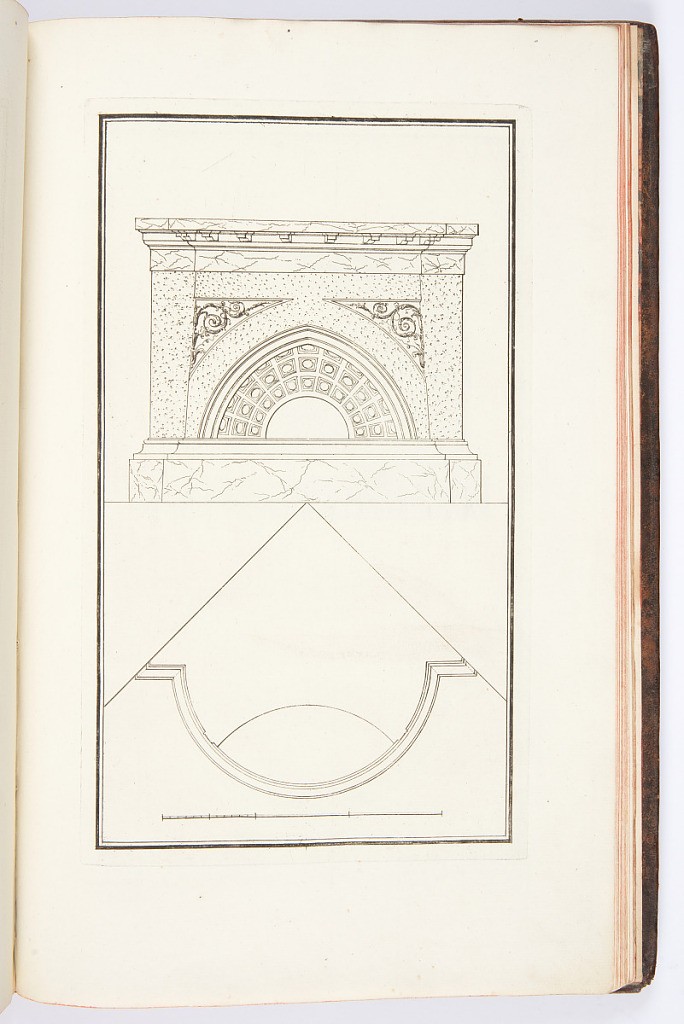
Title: Poele pour être placé dans un angle ou dans une niche, avec voussure ornée de caissons
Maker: Louis-Gustave Taraval, French, 1738 – 1794
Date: ca. 1791
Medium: Etching on paper
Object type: Print
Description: Design for a stove heater decorated with neoclassical motifs, in the form of a corner pedestal decorated with a coffered arch, and corner scrolling acanthus leaf (rinceaux) motifs, and the top of the pedestal supported by corbels. A plan view and scale below.